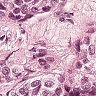
Metastatic tissue present: yes